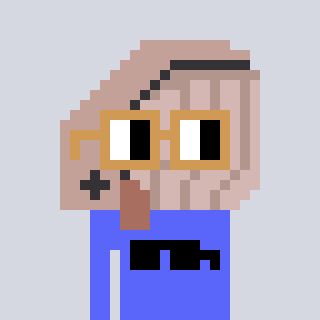
a pixel art character with square brown glasses, a whale-shaped head and a purple-colored body on a cool background